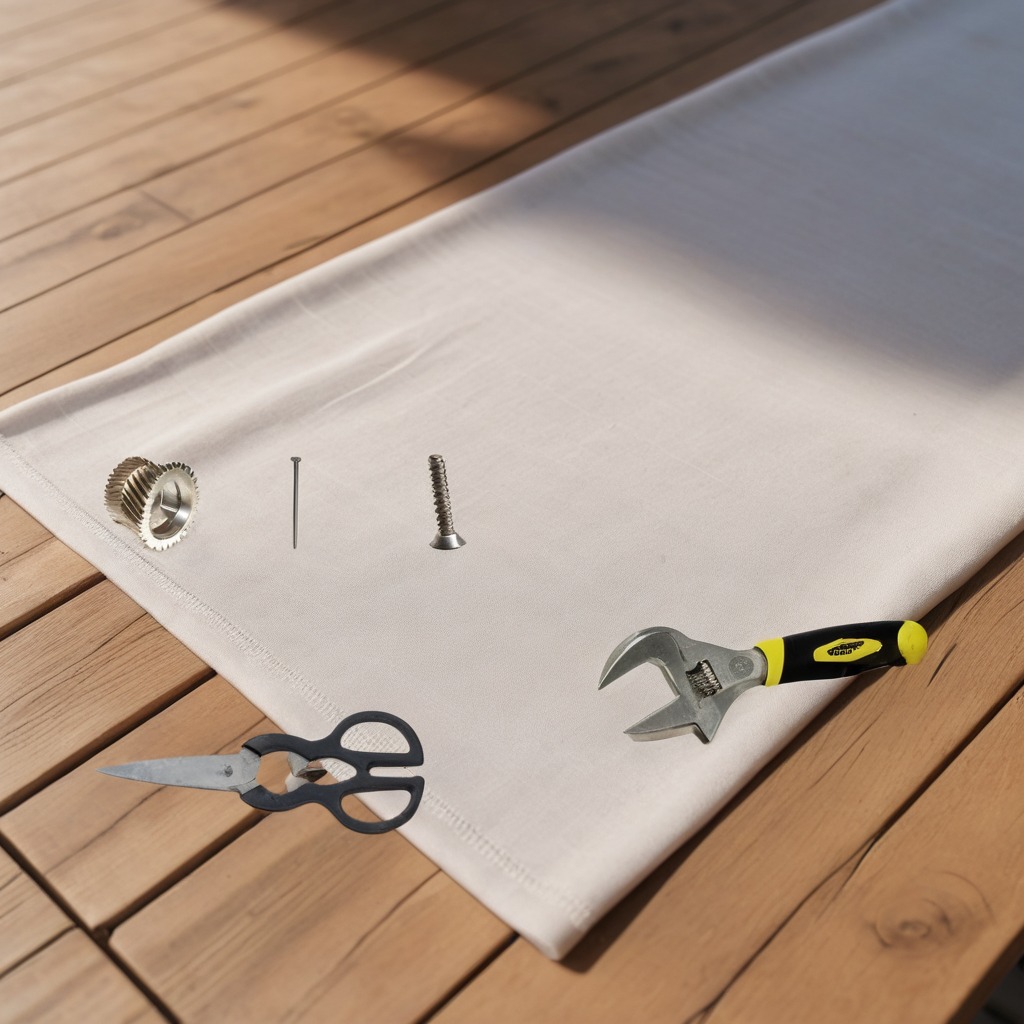
A steel gear with teeth, a metal machine screw, an iron nail, a pair of scissors, and a wrench are lying on the wooden table in an outdoor workshop during daytime bright natural light soft shadows worn but beneath the cloth.